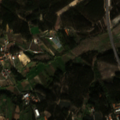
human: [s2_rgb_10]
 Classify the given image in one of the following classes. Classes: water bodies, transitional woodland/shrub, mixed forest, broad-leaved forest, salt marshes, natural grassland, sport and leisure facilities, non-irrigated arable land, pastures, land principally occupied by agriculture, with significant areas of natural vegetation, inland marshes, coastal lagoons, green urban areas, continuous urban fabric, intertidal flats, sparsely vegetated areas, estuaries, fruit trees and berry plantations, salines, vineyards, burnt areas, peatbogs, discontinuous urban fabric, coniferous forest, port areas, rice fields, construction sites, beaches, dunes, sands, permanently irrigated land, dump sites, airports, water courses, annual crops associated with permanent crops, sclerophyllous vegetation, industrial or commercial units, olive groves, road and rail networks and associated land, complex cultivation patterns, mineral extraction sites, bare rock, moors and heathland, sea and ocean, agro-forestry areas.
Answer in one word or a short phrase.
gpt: discontinuous urban fabric, permanently irrigated land, fruit trees and berry plantations, complex cultivation patterns, coniferous forest, mixed forest